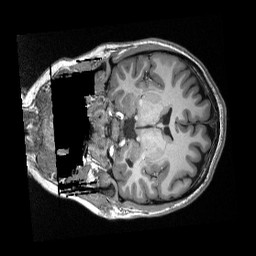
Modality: T1w
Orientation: coronal
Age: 21
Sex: female
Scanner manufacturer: siemens
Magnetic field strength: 3 T
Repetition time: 2.3 s
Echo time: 0.00308 s